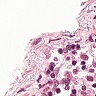
Metastatic tissue present: no